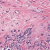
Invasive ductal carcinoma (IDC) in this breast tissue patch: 1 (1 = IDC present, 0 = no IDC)